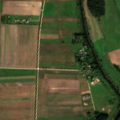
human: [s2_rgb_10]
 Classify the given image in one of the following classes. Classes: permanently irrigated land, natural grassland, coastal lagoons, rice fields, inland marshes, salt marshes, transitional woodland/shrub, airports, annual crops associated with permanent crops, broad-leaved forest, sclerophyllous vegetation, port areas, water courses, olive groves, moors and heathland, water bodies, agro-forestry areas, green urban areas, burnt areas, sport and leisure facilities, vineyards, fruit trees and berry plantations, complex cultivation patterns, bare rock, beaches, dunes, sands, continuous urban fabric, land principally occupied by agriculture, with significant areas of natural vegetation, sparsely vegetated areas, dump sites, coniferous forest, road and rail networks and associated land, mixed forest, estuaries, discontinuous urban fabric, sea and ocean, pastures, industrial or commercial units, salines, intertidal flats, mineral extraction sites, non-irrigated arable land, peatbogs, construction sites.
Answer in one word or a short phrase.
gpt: non-irrigated arable land, pastures, complex cultivation patterns, land principally occupied by agriculture, with significant areas of natural vegetation